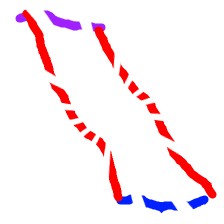
Shape: parallelogram